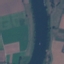
Land use / land cover: River